Question: I am trying my custom sliding navigation. I know there are already lot's of tutorial or library is available but this is for my own purpose.
So basically i am trying to open sliding menu and it is opening 'left to right' now i want to change it's direction from 'right to left'. How can i do this.
Below is my code.
'''
public class Profile extends Activity implements OnClickListener {
private int windowWidth;
boolean alreadyShowing = false;
private Animation mAnimation;
LayoutInflater mLayoutInflater;
private RelativeLayout mRelativeLayout;
ImageView sliding_menu;
@Override
protected void onCreate(Bundle savedInstanceState) {
super.onCreate(savedInstanceState);
setContentView(R.layout.profile);
Display display = getWindowManager().getDefaultDisplay();
windowWidth = display.getWidth();
display.getHeight();
mLayoutInflater = (LayoutInflater) getSystemService(Context.LAYOUT_INFLATER_SERVICE);
sliding_menu = (ImageView) findViewById(R.id.slidingMenu);
sliding_menu.setOnClickListener(new OnClickListener() {
@Override
public void onClick(View arg0) {
if (!alreadyShowing) {
alreadyShowing = true;
openSlidingMenu();
}
}
});
}
private void openSlidingMenu() {
int width = (int) (windowWidth * 0.8f);
translateView((float) (width));
int height = LayoutParams.FILL_PARENT;
final View layout = mLayoutInflater.inflate(R.layout.settings,
(ViewGroup) findViewById(R.id.setting));
final PopupWindow optionsPopup = new PopupWindow(layout, width, height,
true);
optionsPopup.setBackgroundDrawable(new PaintDrawable());
optionsPopup.showAtLocation(layout, Gravity.NO_GRAVITY, 0, 0);
optionsPopup.setOnDismissListener(new PopupWindow.OnDismissListener() {
public void onDismiss() {
cleanUp();
translateView(0);
cleanUp();
alreadyShowing = false;
}
});
}
private void translateView(float right) {
mAnimation = new TranslateAnimation(0f, right, 0f, 0f);
mAnimation.setDuration(100);
mAnimation.setFillEnabled(true);
mAnimation.setFillAfter(true);
mRelativeLayout = (RelativeLayout) findViewById(R.id.profile);
mRelativeLayout.startAnimation(mAnimation);
mRelativeLayout.setVisibility(View.VISIBLE);
}
private void cleanUp() {
if (null != mRelativeLayout) {
mRelativeLayout.clearAnimation();
mRelativeLayout = null;
}
if (null != mAnimation) {
mAnimation.cancel();
mAnimation = null;
}
}
'''

So basically you can see in above image that my menu is opening from 'left to right', how can i change it from 'right to left'.
Thank you in advance.
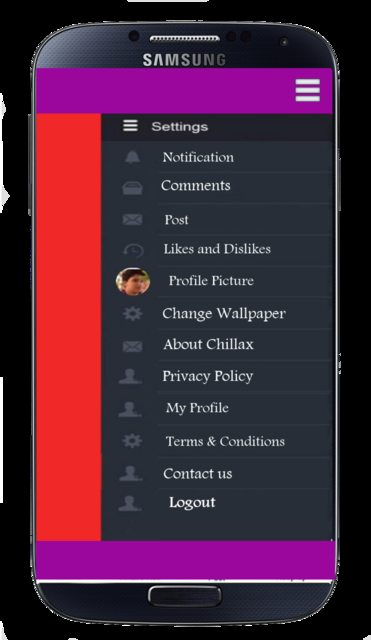
Answer: I have solved this question, i have just changed gravity to right side of this below line and it is working now.
'''
optionsPopup.showAtLocation(layout, Gravity.RIGHT, 0, 0);
'''
So before change my code was something like this.
'''
final PopupWindow optionsPopup = new PopupWindow(layout, width, height,true);
optionsPopup.setBackgroundDrawable(new PaintDrawable());
optionsPopup.showAtLocation(layout, Gravity.NO_GRAVITY, 0, 0);
'''
and now it is like below
'''
final PopupWindow optionsPopup = new PopupWindow(layout, width, height,true);
optionsPopup.setBackgroundDrawable(new PaintDrawable());
optionsPopup.showAtLocation(layout, Gravity.RIGHT, 0, 0);
'''
Thank you all for helping me.